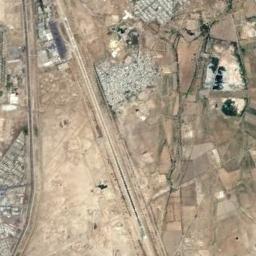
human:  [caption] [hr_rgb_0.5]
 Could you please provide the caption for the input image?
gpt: An airport with a runway on the farmland and some villages beside .

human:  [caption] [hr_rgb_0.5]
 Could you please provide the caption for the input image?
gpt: There is an airport built in bare land next to some buildings .

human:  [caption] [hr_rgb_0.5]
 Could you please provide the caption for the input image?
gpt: An airport with many runways and buildings is surrounded by a brown and green farmland with several residential areas around it .

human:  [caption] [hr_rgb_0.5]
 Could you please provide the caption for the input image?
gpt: The airport is surrounded by neat terraces .

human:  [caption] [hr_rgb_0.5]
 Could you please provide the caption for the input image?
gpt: The airport has many roads of different lengths .